Question: I am <URL>.

Here is the relevant portion of code ..
'''
renderGeoJson = function(link) {
var url = $(link).attr("href");
$.getJSON(url, function(data) {
var feature = data.features[0];
var color = nameToColor(feature.properties.name);
var geojson = L.geoJson(data, {
style: {
type: "LineString",
color: color,
weight: 3,
opacity: 0.75
}
});
geojson.addTo(map);
});
}
'''
It may that the originial GeoJSON file has errors - it may be some option on Leaflet - please tell me.
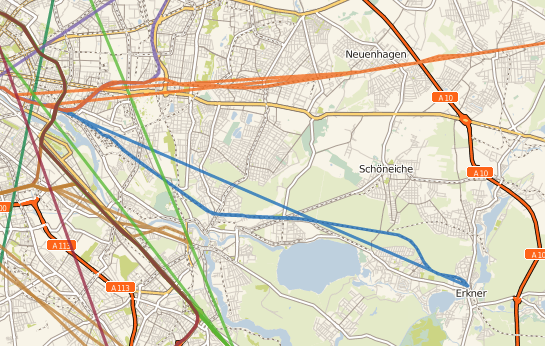
Answer: Pointing to the specific GeoJSON file would make this answerable - would guess that it's an issue with the data since <URL>.